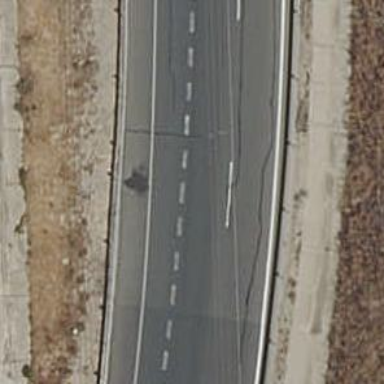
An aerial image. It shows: Motorway link.